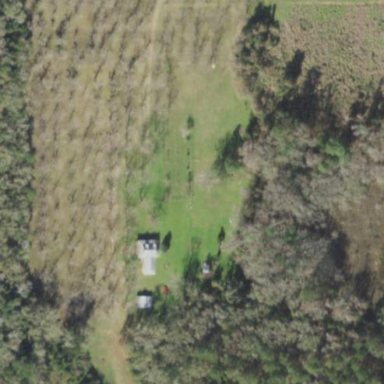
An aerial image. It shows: Orchard.